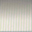
Piece: xx